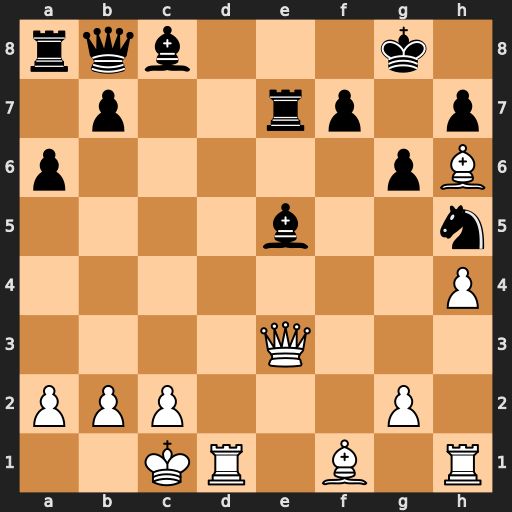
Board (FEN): rqb3k1/1p2rp1p/p5pB/4b2n/7P/4Q3/PPP3P1/2KR1B1R
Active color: w
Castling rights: -
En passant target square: -
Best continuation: Rd8+ Re8 Rxe8#